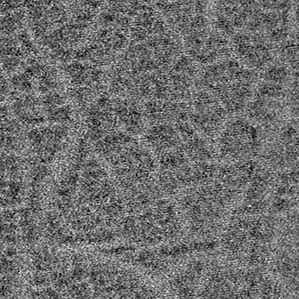
Label: frost